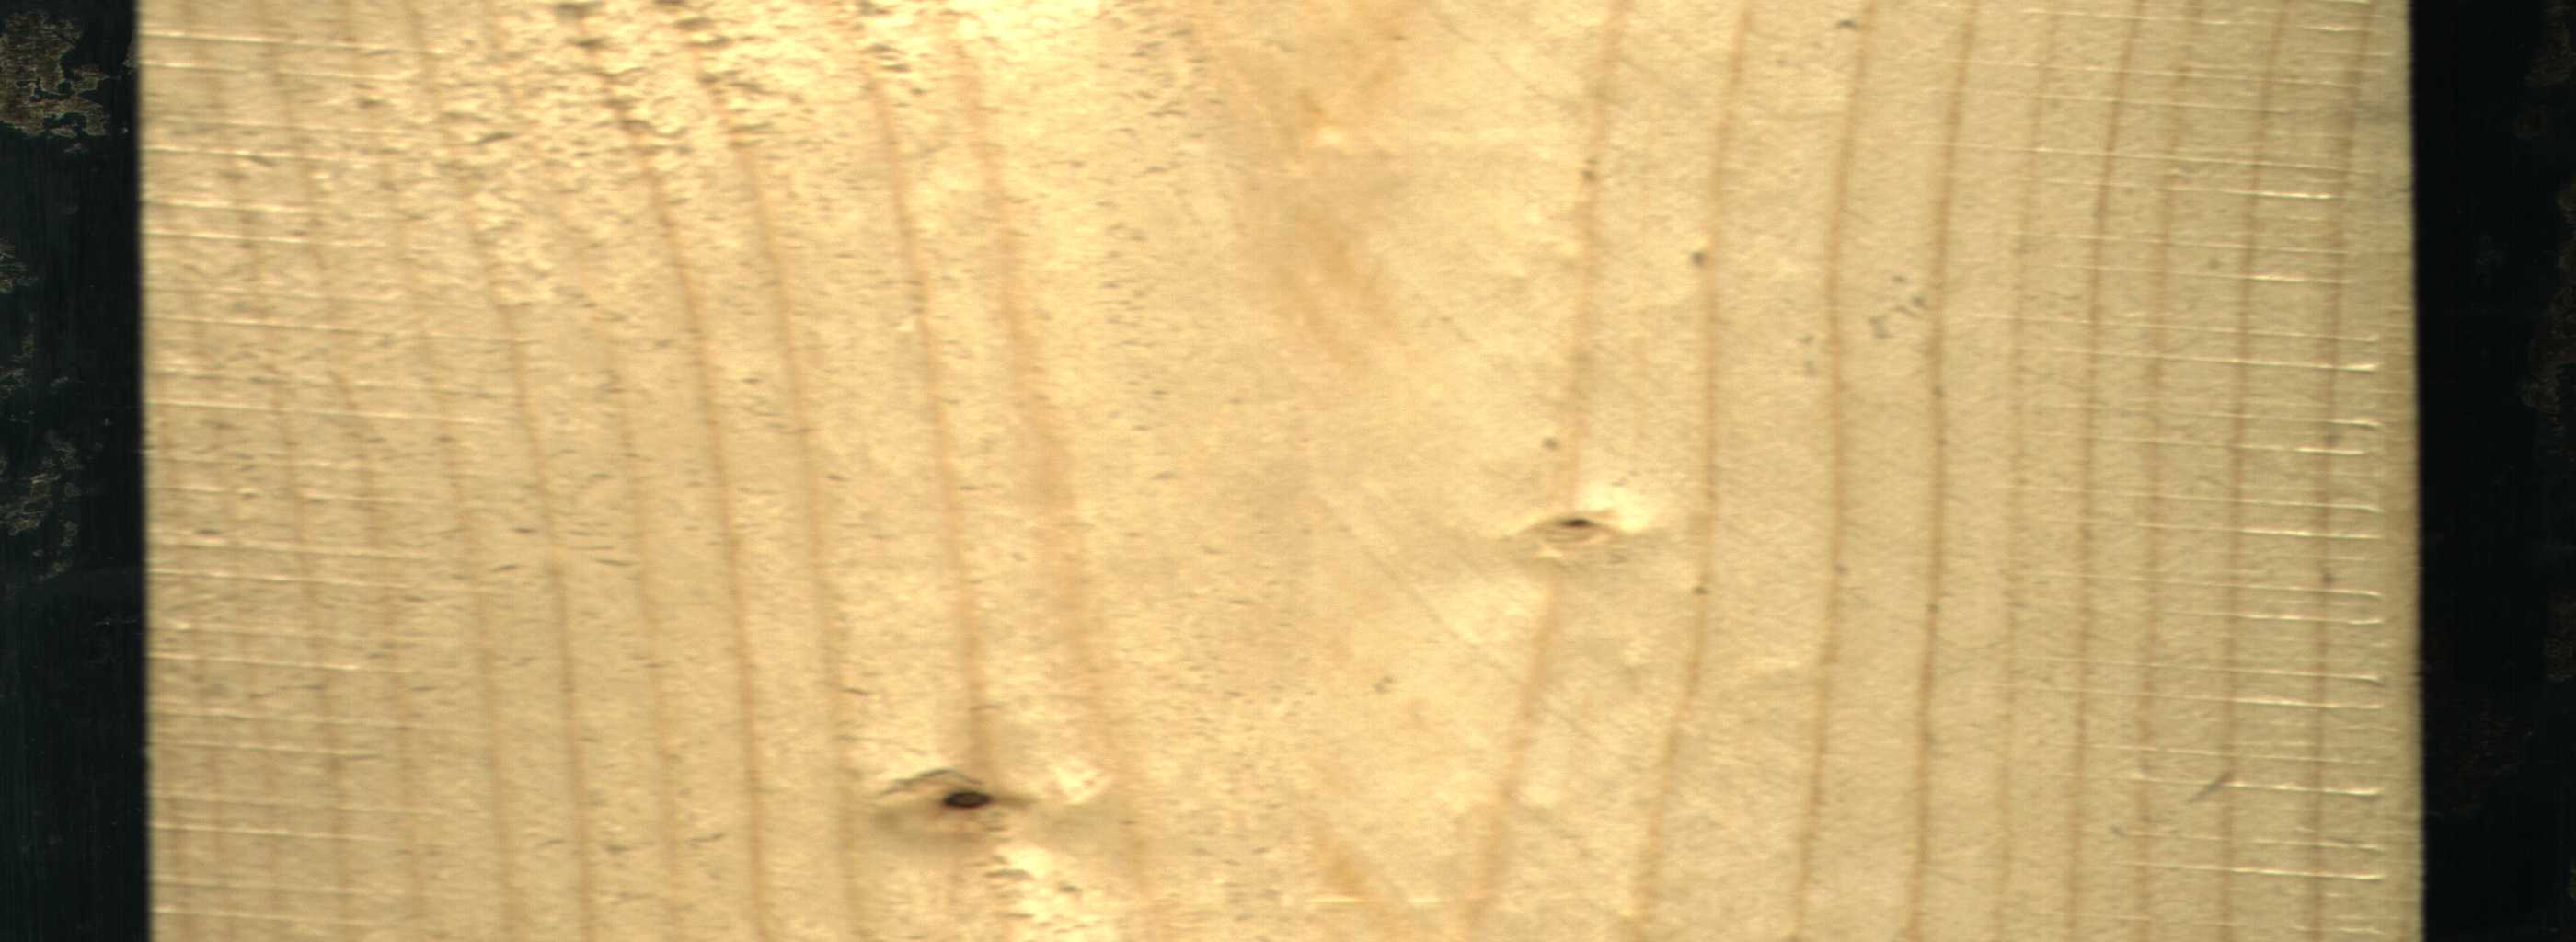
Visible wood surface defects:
Dead_Knot
Live_Knot